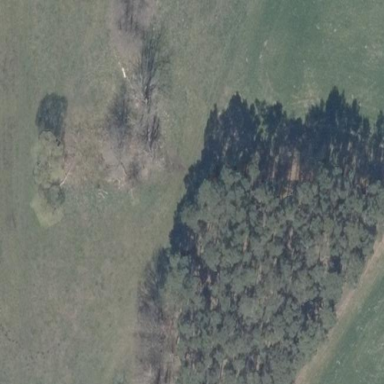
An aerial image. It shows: Forest area.